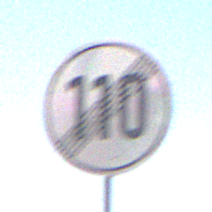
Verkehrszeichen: EndeGeschwindigkeit110
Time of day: Midday
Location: Outdoor (Nature)
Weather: Clear
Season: NotSpecified
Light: Natural